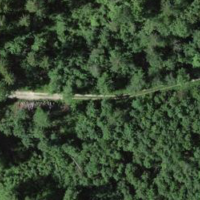
EUNIS habitat code: 44
Species observed at this site:
Dryocopus martius
Osmia bicornis